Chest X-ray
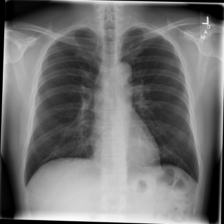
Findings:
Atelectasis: negative
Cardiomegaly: negative
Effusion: negative
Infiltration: negative
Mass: positive
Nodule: negative
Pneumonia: negative
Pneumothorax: negative
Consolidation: negative
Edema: negative
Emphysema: negative
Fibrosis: negative
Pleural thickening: negative
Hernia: negative